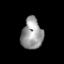
Tissue: skin
Cell type: Fibroblasts
Senescence score: 0.69
Nuclear area (px): 647
Mean DAPI intensity: 152.329